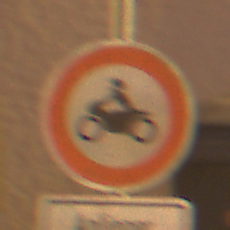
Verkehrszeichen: VerbotKraftraeder
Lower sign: PersonengruppenFrei2
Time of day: Night
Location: Outdoor (Urban)
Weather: Clear
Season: NotSpecified
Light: Artificial